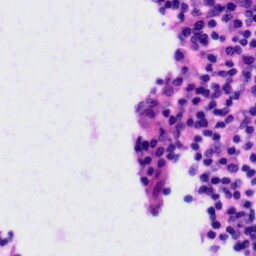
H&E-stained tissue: Tonsil